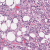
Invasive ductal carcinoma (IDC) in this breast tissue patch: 1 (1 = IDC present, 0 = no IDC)